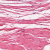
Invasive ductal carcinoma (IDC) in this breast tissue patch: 0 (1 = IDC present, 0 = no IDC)